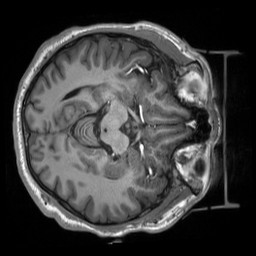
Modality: T1w
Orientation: axial
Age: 24
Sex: male
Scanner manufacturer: siemens
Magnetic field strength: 3 T
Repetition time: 2.53 s
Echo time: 0.00219 s